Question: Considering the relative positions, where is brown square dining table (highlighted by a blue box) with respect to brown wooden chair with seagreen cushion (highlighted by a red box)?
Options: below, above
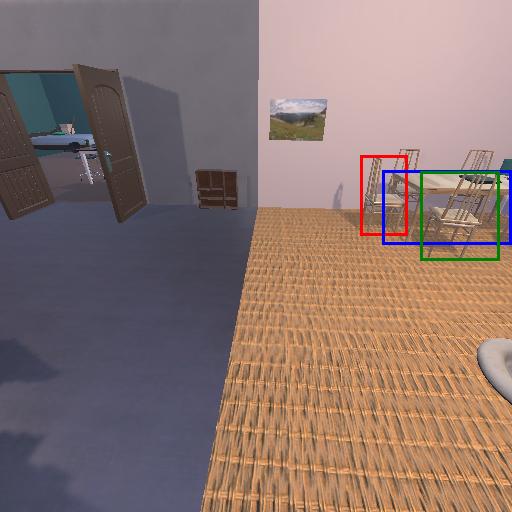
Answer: below